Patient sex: M
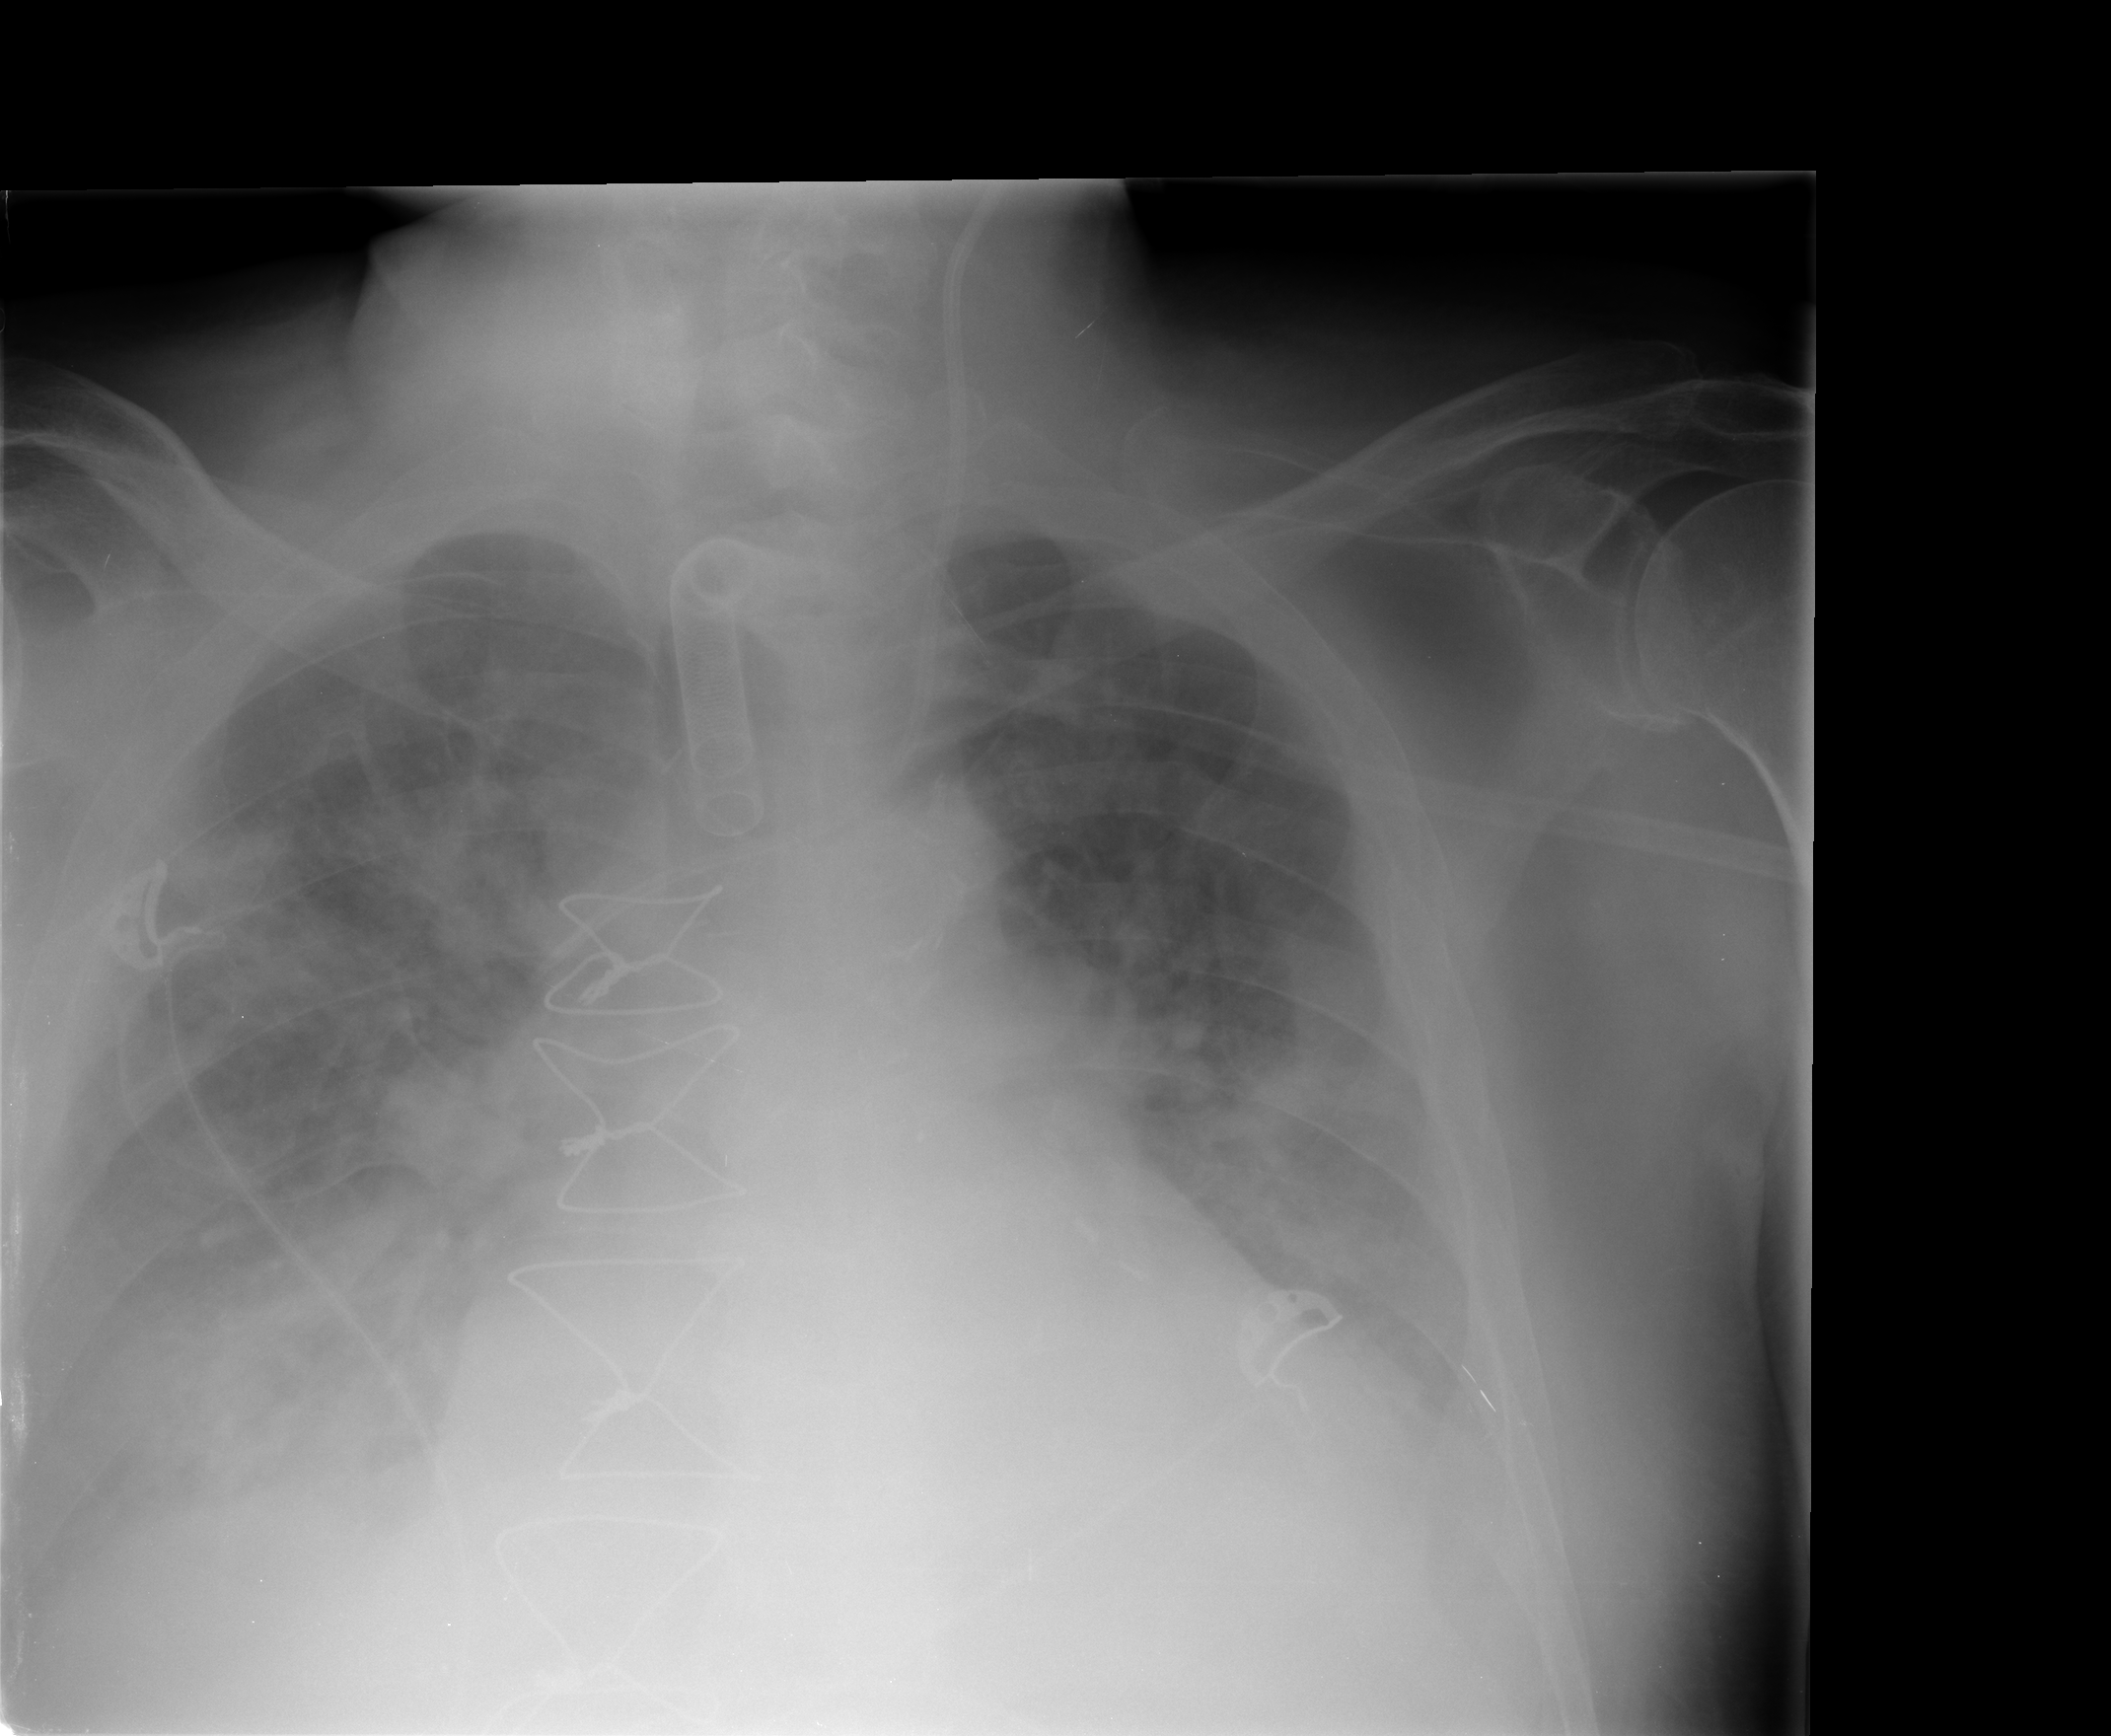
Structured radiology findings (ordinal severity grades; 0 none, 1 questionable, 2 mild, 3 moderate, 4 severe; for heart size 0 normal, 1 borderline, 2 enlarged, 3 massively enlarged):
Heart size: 2
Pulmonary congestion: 3
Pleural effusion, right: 3
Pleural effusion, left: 2
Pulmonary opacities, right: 3
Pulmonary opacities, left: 2
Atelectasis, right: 3
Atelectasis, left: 2